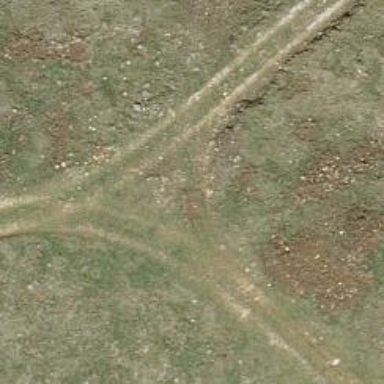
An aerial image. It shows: Dirt track road with grade 5 track type.